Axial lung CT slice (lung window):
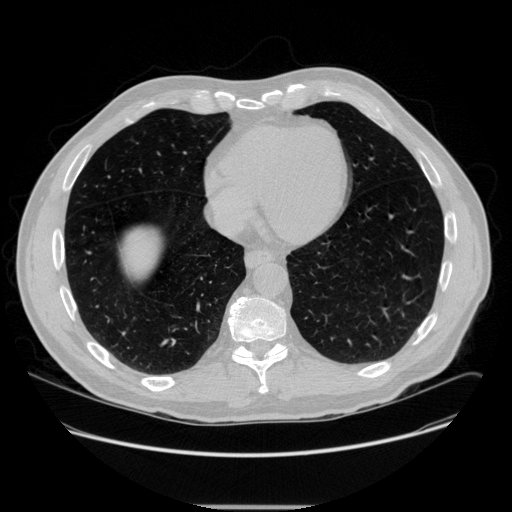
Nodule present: no